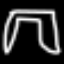
Label: pants